Question: This is supposed to be an easy task, but I've been looking at it for the last 30 minutes and couldn't figure it out.
Here is the html code;
'''
<div style="width: 250px;">
<img style="float: left; width: 20px;" src="public/_images/ok_kutu.jpg" alt="kutu" />
<h3 style="float: left; width: 50px; color: #FFF; font-size: 18px;">Jobs</h3>
<div style="clear: left;"></div>
</div>
'''
All i want is keeping the img and h3 items side by side.
Instead I'm getting this;

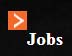
Answer: By default, '<h3>' elements have a top and bottom margin. You should remove them using 'margin: 0':
'''
<div style="width: 250px;">
<img style="float: left; width: 20px;" src="public/_images/ok_kutu.jpg" alt="kutu" />
<h3 style="float: left; width: 50px; color: #FFF; font-size: 18px;margin:0">Jobs</h3>
<div style="clear: left;"></div>
</div>
'''
Also, maybe look into using external CSS, rather than placing all of your style information inline. It will be much easier to maintain in the long run...
Please see this <URL>